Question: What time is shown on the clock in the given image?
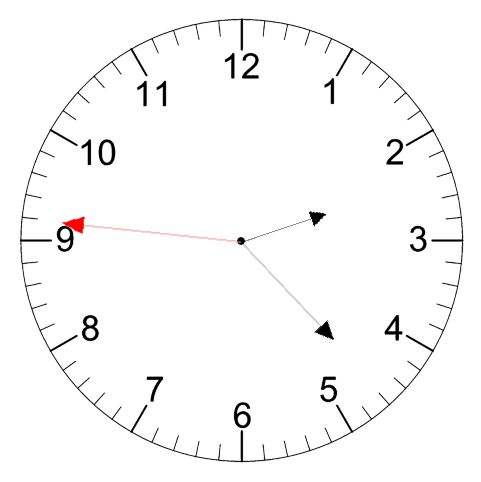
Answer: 02:22:46